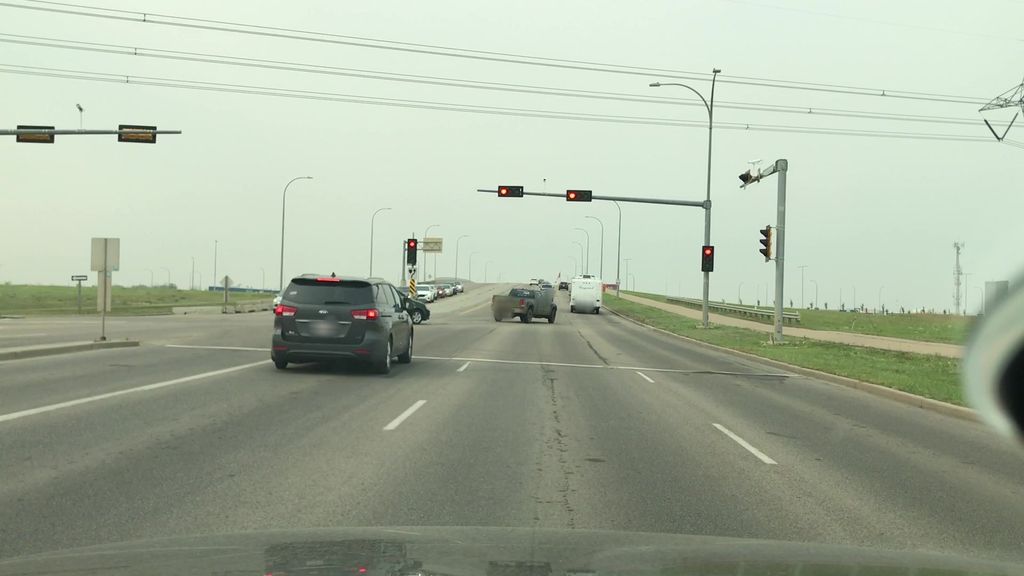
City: edmonton